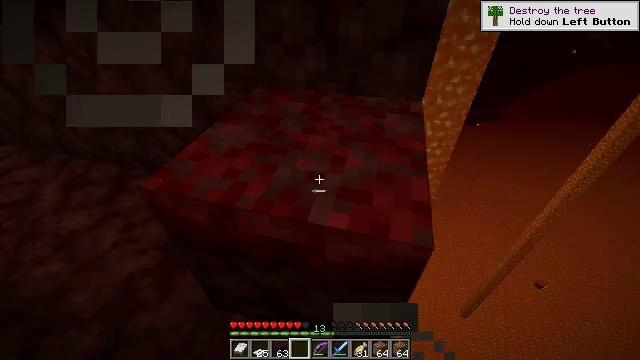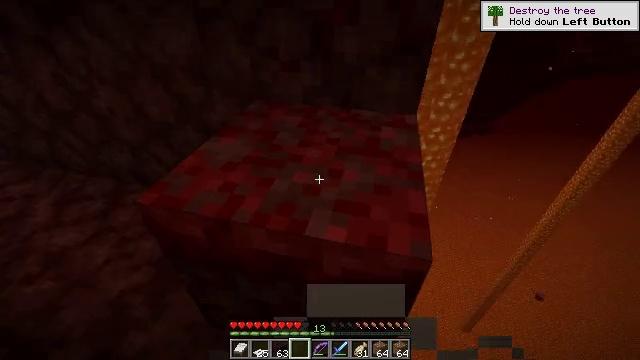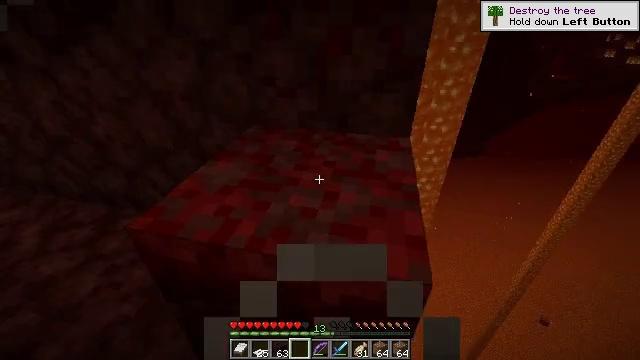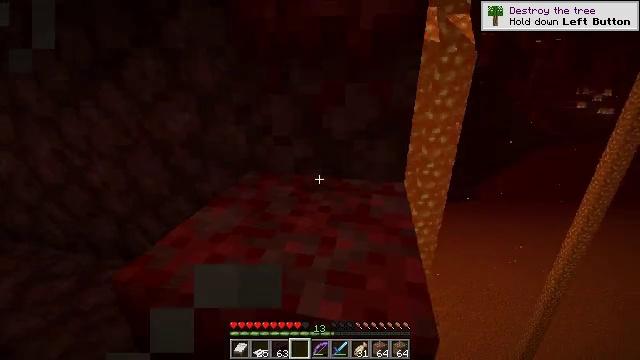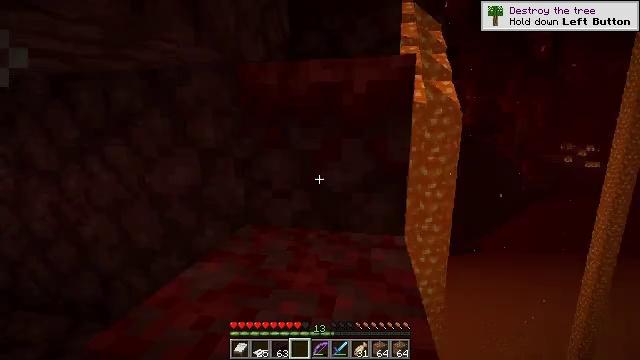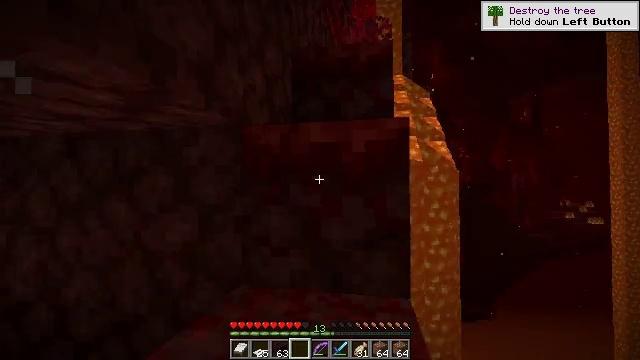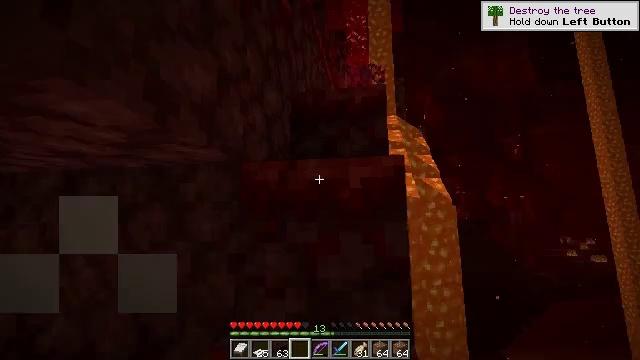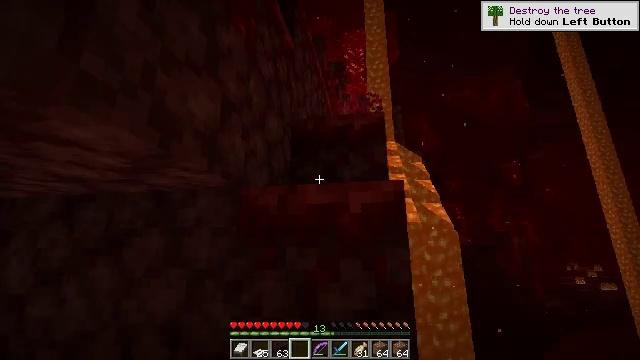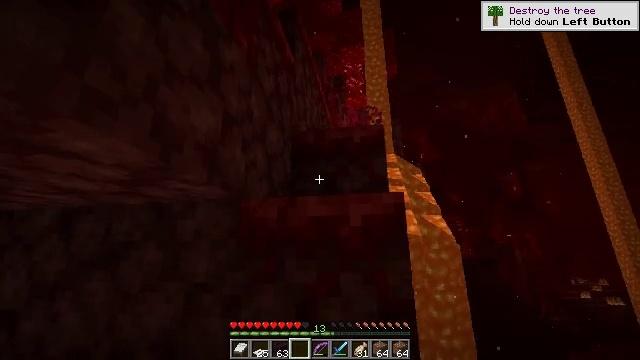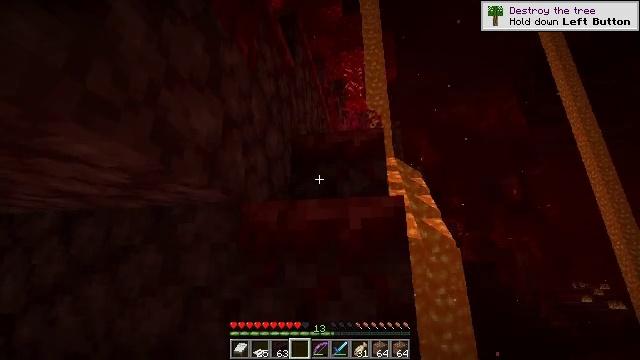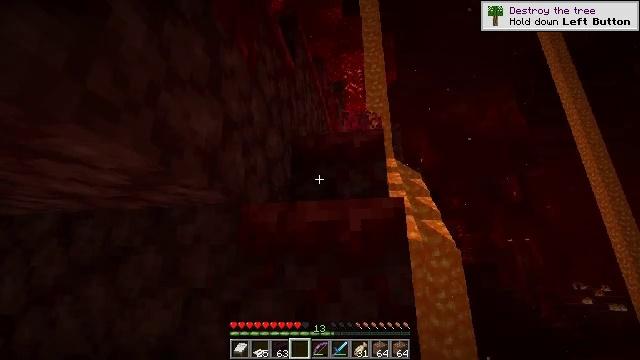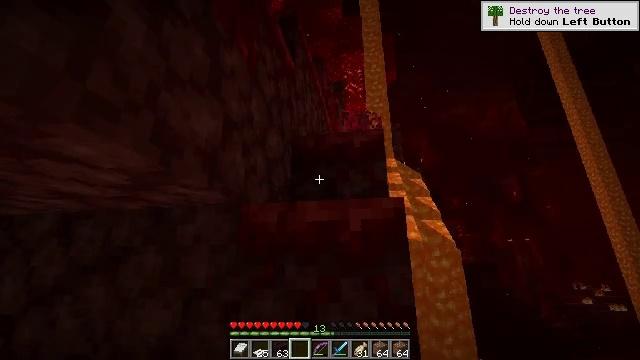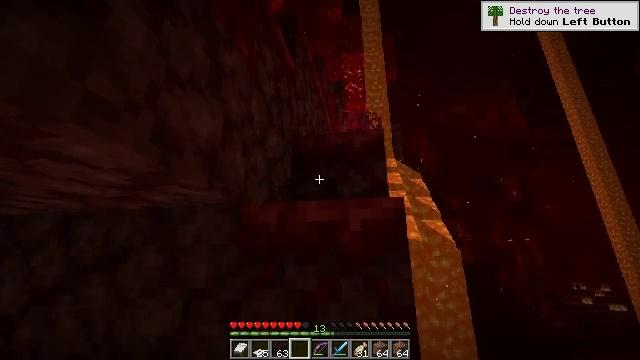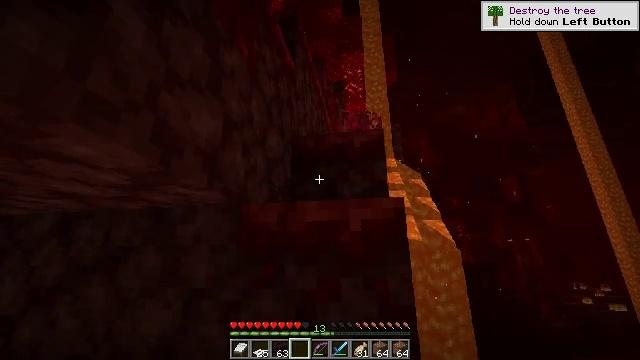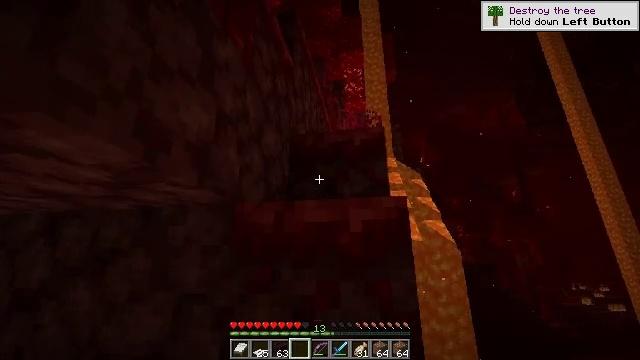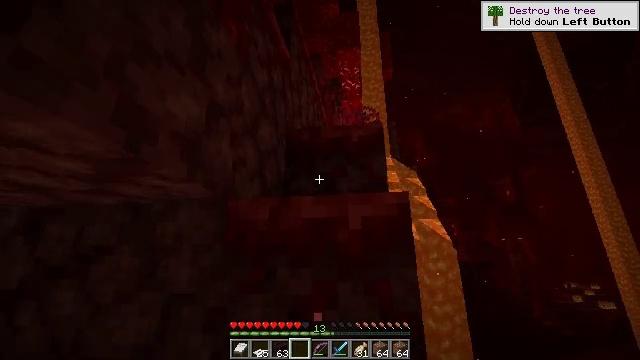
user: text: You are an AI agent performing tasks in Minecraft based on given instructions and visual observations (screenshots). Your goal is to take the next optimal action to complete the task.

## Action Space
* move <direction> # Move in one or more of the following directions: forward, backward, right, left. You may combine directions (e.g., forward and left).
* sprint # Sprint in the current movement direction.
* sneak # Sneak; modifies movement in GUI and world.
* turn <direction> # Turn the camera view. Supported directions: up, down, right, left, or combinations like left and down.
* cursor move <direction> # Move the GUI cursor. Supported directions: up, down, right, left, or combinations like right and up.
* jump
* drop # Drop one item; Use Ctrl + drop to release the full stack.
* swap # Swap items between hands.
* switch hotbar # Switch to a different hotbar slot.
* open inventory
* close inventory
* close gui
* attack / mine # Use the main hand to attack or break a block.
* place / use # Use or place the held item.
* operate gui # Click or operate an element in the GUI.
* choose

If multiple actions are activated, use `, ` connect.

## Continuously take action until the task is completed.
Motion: motion action
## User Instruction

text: Chop crimson stem from the tree.
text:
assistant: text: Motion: turn up
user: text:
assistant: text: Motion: turn right and up
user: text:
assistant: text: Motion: turn right and up
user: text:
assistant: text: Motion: turn up
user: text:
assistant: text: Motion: turn up
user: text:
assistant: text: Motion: turn up
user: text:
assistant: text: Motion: turn up
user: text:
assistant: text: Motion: turn up
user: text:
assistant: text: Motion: no_op
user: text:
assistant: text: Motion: no_op
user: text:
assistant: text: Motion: no_op
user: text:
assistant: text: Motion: no_op
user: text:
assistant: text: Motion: no_op
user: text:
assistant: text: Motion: move forward
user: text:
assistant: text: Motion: move forward
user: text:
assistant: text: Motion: move forward, jump
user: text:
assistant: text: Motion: move forward, jump
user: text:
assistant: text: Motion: move forward, jump
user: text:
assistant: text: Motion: move forward, jump
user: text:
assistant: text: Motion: move forward, turn right, jump
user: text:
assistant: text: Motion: move forward, jump
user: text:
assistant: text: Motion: move forward
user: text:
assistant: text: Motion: move forward, turn down
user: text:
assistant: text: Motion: move forward, turn right and down
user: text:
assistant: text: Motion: move forward, turn down
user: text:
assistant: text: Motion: move forward
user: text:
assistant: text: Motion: move forward, jump
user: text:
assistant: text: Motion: move forward, jump
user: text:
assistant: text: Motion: move forward, jump
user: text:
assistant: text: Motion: move forward, jump